Question: I am trying to make a point burst thing like the image below:

Currently, I have tried this using pseudo elements, however, I was only able to generate a 12 point burst and does not reflect that which is displayed within the image.
Is there anyway to create a point burst with only a few elements?
Below is the code I have used to attempt this solution:
'''
div{
width:100px;
height:100px;
background:grey;
transform:rotate(45deg);
margin:50px;
}
div:after{
position:absolute;
content:"";
background:grey;
width:100px;
height:100px;
transform:rotate(135deg);
}
div:before{
position:absolute;
content:"";
background:grey;
width:100px;
height:100px;
transform:rotate(250deg);
}
'''
'''
<div></div>
'''
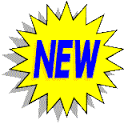
Answer: ## Canvas Approach
You can also achieve this using Canvas. The commands for drawing on Canvas are pretty much the same as in SVG. The approach, on a very high level, would be to find points on two circles (one with radius as x and another with a slightly smaller radius) and then connect them together to form a path. When the path is filled, it gives the appearance of a n-point burst.
In the below diagram, the green circle is the bigger circle with radius as x and the blue circle is the smaller inner circle. By plotting points on the circles and connecting them (with 'lineTo' commands), we get the path which is in red. When this path is filled we get the burst appearance. ( The inner and outer circles are only for illustration and are not drawn in the actual diagram).

---
## Calculation Logic
- - - - - - -
'''
window.onload = function() {
var canvas = document.getElementById('canvas');
var ctx = canvas.getContext('2d');
var defaultBurst = 18;
var defaultContent = "New";
function paint(numBurst, text) {
if (!numBurst) numBurst = defaultBurst;
if (!text) text = defaultContent;
ctx.clearRect(0, 0, canvas.width, canvas.height);
ctx.fillStyle = 'crimson';
var angleInRad = Math.PI * (360 / numBurst) / 180;
var deltaAngleInRad = angleInRad / 2;
ctx.beginPath();
ctx.moveTo(75, 150);
for (i = 0; i <= numBurst; i++) {
x1 = 75 * Math.cos(angleInRad * i) + 150;
y1 = 75 * Math.sin(angleInRad * i) + 150;
x2 = 60 * Math.cos((angleInRad * i) + deltaAngleInRad) + 150;
y2 = 60 * Math.sin((angleInRad * i) + deltaAngleInRad) + 150;
ctx.lineTo(x1, y1);
ctx.lineTo(x2, y2);
}
ctx.closePath();
/* Add shadow only for shape */
ctx.shadowOffsetX = -5;
ctx.shadowOffsetY = 5;
ctx.shadowBlur = 5;
ctx.shadowColor = "rgba(0, 0, 0, 0.5)";
ctx.fill();
ctx.font = "32px Arial";
ctx.textAlign = "center";
ctx.fillStyle = "gold";
/* Nullify shadow for text */
ctx.shadowOffsetX = 0;
ctx.shadowOffsetY = 0;
ctx.fillText(text, 150, 160, 120);
}
paint();
var slider = document.getElementById('burst');
var textInput = document.getElementById('content');
slider.addEventListener('change', function() {
paint(this.value, textInput.value);
});
textInput.addEventListener('blur', function() {
paint(slider.value, this.value);
});
}
'''
'''
/* For demo only */
.controls {
float: right;
padding: 5px;
margin: 50px 20px;
line-height: 25px;
border: 1px solid;
box-shadow: 1px 1px 0px #222;
}
label,
input {
display: inline-block;
vertical-align: middle;
text-align: left;
}
h3 {
padding: 10px;
text-align: center;
}
label {
width: 100px;
}
input[type='range'],
input[type='text'] {
width: 100px;
}
body {
font-family: Calibri;
background-image: radial-gradient(circle, #3F9CBA 0%, #153346 100%);
}
'''
'''
<canvas id='canvas' height='300px' width='300px'></canvas>
<div class='controls'>
<h3>Controls</h3>
<label for="burst">Change Burst:</label>
<input id="burst" class="slider" type="range" value="18" min="12" max="36" step='2' title="Adjust slider to increase or decrease burst" />
<br/>
<label for="content">Text Content:</label>
<input type="text" id="content" maxlength="5" />
</div>
'''
---
## Advanced Demo
Check out this <URL> for an advanced demo with features like path creation animation, shadows, control over all the features etc.
---
## Usage Advice
If you want a fixed size image somewhere in the page then Canvas is as good as SVG. However, if you would need an image that can be scaled to any size, Canvas is not the right choice because Canvas is raster based and becomes pixelated or blurred when scaled.
If your shape would need a dynamic number of bursts and/or text, Canvas would be more preferable over SVG and CSS because you don't have to perform any DOM manipulations.